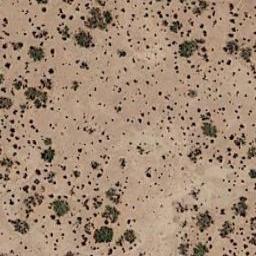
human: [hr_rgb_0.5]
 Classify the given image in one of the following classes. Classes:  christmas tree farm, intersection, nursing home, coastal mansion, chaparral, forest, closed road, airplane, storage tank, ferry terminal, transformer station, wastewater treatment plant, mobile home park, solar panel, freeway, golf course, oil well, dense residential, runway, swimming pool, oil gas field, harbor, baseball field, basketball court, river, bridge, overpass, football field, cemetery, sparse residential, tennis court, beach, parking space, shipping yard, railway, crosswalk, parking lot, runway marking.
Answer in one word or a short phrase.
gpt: chaparral